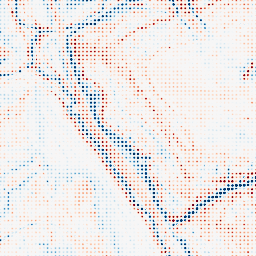
Category: multiscale
Decomposition family: dog_multiscale
Decomposition parameters: sigma_ratio: 1.4
n_scales: 6
base_sigma: 0.5
Upsampling method: sinc_blackman
Upsampling parameters: scale: 8
kernel_size: 4
Upsampling scale: 8